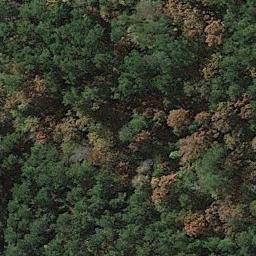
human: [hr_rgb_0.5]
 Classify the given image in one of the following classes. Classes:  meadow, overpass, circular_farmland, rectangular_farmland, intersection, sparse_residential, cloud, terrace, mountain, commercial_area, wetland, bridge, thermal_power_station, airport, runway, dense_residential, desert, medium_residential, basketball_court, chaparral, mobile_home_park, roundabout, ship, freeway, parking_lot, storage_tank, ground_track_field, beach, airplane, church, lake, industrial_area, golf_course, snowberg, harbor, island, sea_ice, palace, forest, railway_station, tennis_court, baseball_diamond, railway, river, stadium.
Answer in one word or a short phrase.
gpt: forest